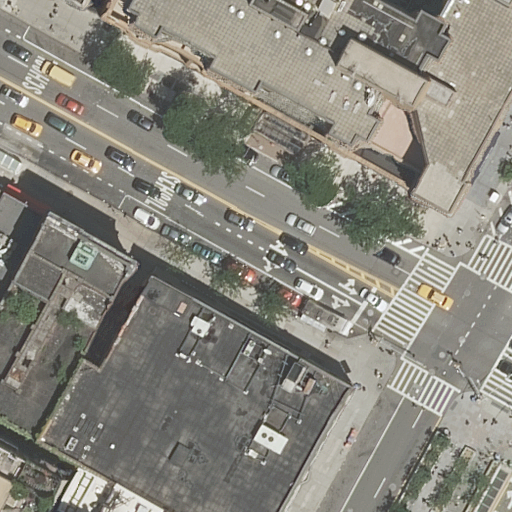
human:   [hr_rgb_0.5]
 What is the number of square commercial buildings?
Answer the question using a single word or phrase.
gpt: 0

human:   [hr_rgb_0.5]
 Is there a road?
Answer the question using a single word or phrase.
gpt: yes

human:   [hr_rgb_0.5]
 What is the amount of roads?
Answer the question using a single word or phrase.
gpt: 5

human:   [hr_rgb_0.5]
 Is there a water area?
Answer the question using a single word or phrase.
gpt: no

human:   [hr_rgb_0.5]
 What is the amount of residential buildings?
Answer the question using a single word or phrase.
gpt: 8

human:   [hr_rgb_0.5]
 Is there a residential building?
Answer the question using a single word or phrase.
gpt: yes

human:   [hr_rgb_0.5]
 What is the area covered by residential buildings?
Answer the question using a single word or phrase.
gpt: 3609m2

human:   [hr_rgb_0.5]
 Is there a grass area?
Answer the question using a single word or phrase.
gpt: no

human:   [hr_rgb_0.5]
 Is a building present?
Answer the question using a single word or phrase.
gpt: yes

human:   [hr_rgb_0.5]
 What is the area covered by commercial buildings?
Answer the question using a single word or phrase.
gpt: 0m2

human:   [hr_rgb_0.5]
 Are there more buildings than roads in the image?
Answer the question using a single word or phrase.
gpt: yes

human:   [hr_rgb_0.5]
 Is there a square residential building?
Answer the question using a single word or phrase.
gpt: no

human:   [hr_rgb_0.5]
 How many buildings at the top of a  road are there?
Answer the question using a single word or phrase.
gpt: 5

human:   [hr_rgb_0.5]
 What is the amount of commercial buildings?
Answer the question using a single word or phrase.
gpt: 0

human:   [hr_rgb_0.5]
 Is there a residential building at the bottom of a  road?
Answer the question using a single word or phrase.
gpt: yes

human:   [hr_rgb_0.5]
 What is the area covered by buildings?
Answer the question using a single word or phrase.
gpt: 3609m2

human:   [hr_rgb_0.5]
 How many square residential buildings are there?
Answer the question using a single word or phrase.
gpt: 0

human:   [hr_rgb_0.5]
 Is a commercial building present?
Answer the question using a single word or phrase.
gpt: no

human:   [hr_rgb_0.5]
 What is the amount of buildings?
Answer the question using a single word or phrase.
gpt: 8

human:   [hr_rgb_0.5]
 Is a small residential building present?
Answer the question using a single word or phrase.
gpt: yes

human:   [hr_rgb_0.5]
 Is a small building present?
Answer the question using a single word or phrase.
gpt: yes

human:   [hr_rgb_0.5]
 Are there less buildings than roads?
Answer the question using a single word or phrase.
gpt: no

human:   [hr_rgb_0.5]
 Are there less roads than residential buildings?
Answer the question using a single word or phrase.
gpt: yes

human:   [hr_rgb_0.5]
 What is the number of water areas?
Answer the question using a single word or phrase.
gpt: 0

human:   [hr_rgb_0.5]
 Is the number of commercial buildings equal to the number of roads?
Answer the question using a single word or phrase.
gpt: no

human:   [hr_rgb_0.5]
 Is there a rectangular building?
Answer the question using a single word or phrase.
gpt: yes

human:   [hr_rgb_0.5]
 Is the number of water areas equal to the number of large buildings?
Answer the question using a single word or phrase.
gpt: no

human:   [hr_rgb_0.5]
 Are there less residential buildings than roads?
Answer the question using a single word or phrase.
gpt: no

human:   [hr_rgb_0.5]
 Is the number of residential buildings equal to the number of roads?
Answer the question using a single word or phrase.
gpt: no

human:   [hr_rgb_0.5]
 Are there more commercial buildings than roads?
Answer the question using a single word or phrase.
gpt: no

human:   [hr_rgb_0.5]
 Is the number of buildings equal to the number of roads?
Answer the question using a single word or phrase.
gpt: no

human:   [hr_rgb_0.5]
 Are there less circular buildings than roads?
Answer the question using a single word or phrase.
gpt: yes

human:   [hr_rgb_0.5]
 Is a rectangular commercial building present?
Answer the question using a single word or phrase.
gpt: no

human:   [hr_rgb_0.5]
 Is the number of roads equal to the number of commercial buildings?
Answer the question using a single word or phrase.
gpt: no

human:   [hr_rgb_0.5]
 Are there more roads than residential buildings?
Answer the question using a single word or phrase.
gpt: no

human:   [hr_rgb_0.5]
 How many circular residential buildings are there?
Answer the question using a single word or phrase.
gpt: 0

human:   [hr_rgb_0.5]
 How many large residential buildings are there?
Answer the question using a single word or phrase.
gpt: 2

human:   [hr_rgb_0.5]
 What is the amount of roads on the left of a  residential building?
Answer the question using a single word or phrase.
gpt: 1

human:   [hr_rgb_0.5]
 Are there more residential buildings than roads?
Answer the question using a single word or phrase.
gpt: yes

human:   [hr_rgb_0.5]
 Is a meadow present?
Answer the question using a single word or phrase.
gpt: no

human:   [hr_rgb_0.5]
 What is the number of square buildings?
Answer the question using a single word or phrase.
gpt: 0

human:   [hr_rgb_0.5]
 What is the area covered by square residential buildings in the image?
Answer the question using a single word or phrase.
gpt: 0m2

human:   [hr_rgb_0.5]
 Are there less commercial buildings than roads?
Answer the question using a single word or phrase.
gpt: yes

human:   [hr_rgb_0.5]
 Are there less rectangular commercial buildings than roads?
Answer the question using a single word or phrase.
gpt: yes

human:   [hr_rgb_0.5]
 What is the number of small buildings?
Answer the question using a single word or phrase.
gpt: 1

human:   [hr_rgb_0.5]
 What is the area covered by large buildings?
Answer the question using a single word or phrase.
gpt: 2423m2

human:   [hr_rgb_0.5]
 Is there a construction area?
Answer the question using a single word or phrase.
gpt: no

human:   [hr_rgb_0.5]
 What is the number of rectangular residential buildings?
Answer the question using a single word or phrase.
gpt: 5

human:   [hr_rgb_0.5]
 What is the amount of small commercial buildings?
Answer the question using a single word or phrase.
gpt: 0

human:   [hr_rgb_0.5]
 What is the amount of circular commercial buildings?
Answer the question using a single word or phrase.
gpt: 0

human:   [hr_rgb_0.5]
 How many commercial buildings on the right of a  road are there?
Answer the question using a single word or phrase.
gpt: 0

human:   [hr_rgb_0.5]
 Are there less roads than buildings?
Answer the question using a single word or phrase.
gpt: yes

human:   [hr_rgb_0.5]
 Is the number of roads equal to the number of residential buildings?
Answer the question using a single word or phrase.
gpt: no

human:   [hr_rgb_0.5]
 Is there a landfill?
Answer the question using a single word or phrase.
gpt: no

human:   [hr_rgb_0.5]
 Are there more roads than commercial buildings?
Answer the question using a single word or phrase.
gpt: yes

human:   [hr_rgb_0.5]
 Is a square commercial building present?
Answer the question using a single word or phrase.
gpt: no

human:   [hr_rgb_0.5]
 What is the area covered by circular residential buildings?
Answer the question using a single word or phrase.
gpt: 0m2

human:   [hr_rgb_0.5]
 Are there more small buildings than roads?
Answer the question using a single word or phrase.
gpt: no

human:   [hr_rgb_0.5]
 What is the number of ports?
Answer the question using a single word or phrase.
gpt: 0

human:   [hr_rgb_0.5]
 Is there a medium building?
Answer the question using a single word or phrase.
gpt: yes

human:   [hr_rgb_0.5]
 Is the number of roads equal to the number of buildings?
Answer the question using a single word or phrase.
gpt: no

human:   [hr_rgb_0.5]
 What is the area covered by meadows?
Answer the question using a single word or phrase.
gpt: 0m2

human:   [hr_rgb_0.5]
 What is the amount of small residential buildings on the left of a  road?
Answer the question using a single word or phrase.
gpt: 1

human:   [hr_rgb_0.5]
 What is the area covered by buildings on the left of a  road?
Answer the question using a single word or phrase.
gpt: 2127m2